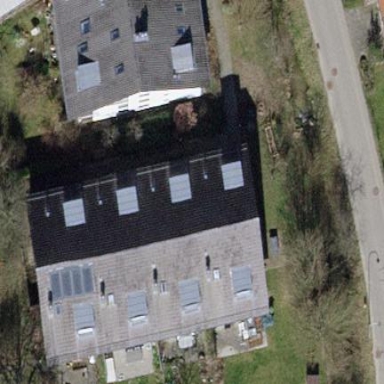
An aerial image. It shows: Building with tile roof.